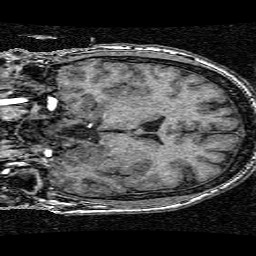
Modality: T1w
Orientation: sagittal
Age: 21
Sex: male
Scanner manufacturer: ge
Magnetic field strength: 15000 T
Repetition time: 9.1 s
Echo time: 1.94 s